Aerial crown-view tile of a tropical tree (Barro Colorado Island, Panama), acquired 20240813:
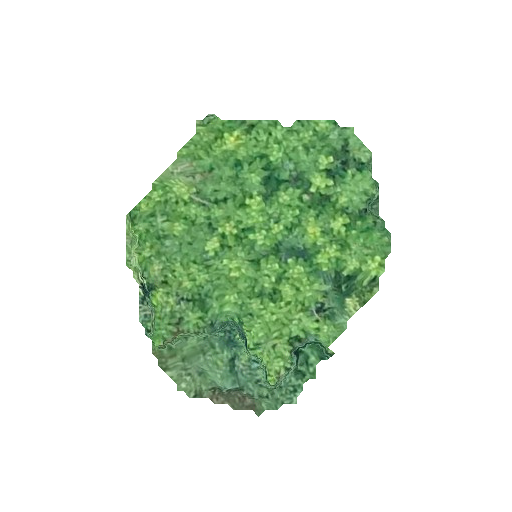
Species: Zanthoxylum ekmanii
GBIF accepted scientific name: Zanthoxylum ekmanii
Crown area: 87.504 m²